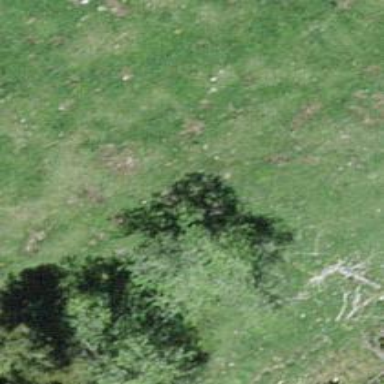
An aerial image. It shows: Needle-leaved tree in natural setting.